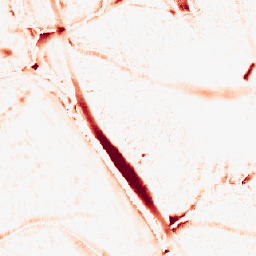
Category: morphological
Decomposition family: morphological_ellipse
Decomposition parameters: operation: opening
width: 20
height: 20
Upsampling method: area
Upsampling parameters: scale: 4
Upsampling scale: 4